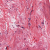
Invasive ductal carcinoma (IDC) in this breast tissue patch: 0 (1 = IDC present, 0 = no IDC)